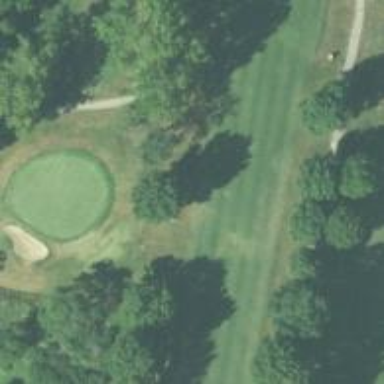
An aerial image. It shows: Golf fairway surrounded by grass.